Question: Given some known input values and observed outputs, determine how many possible combinations exist for the unknown inputs that would produce the same outputs.
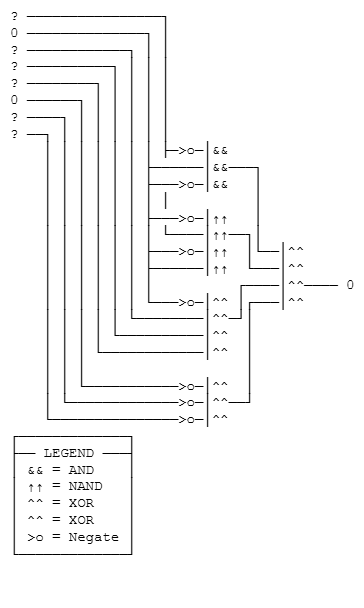
Answer: 0